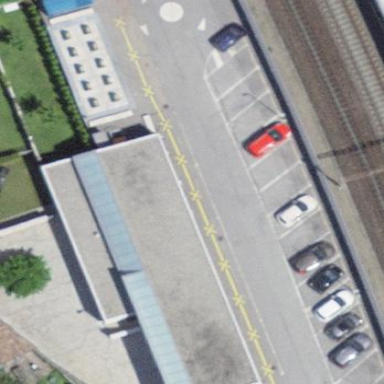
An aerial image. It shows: Parking area with surface.